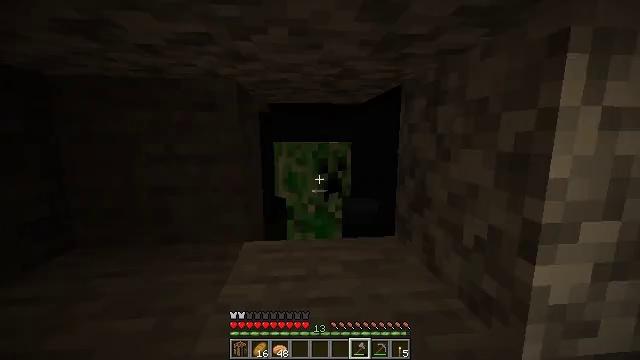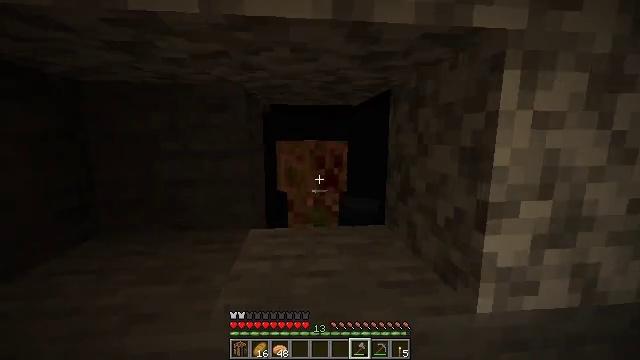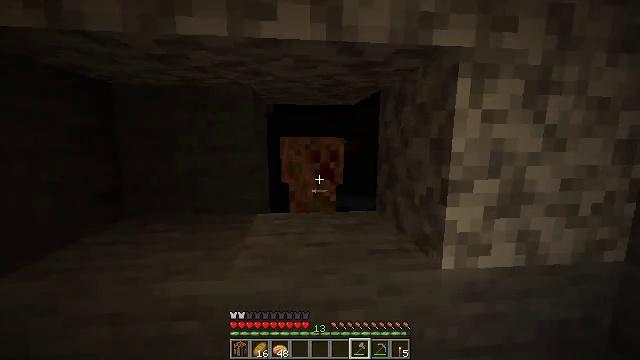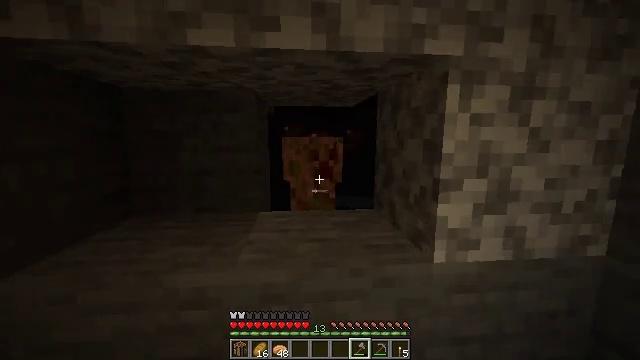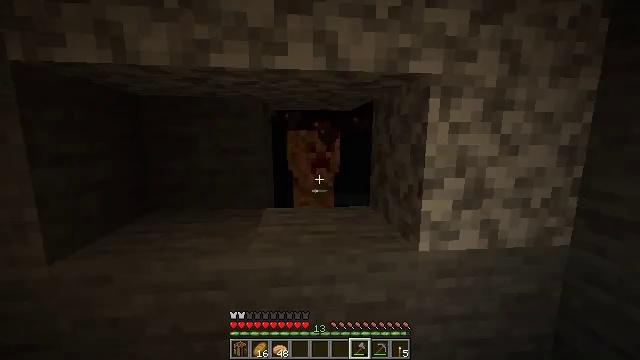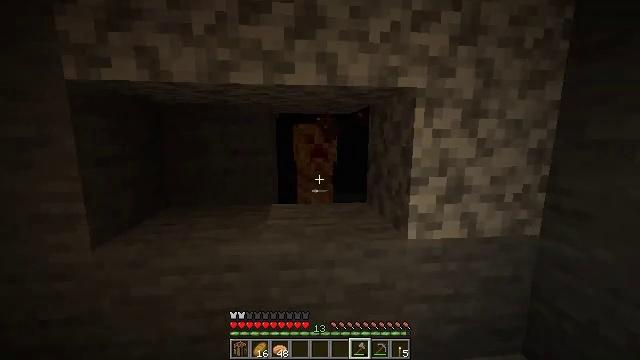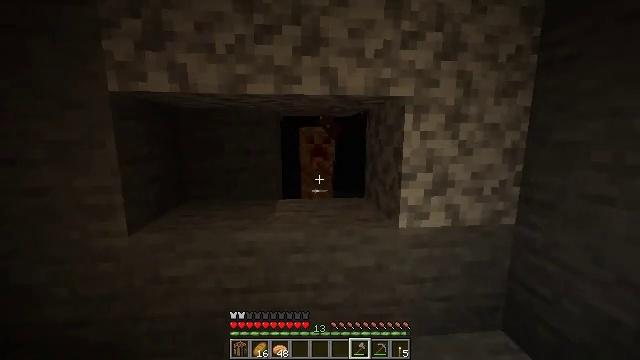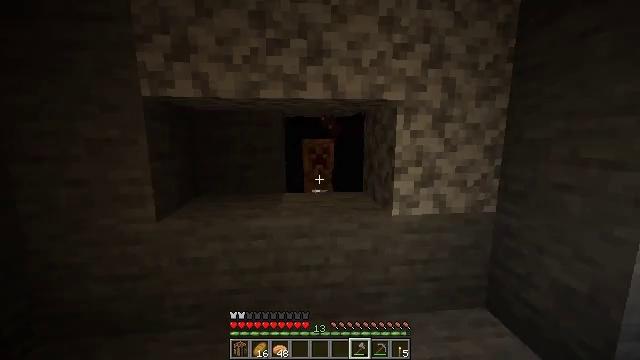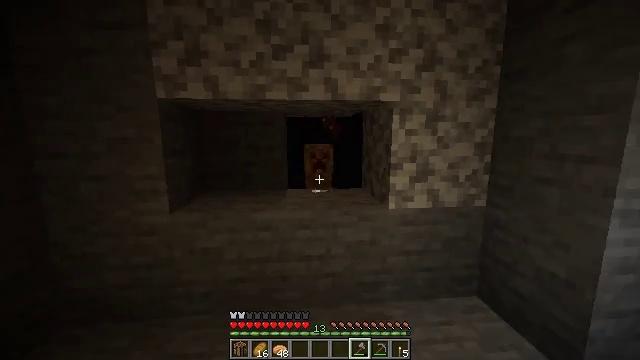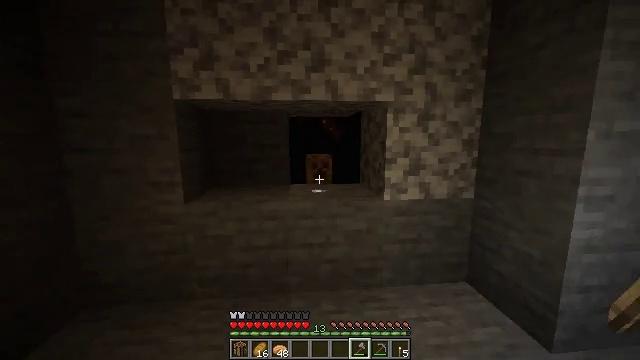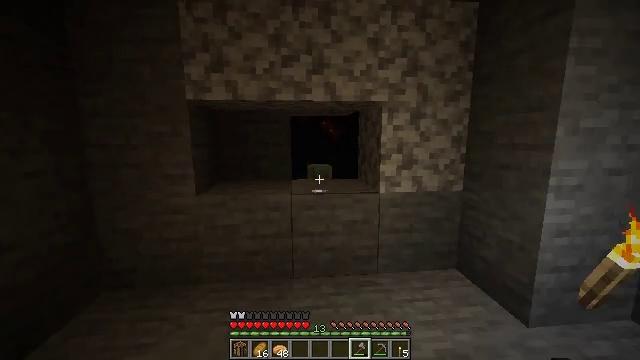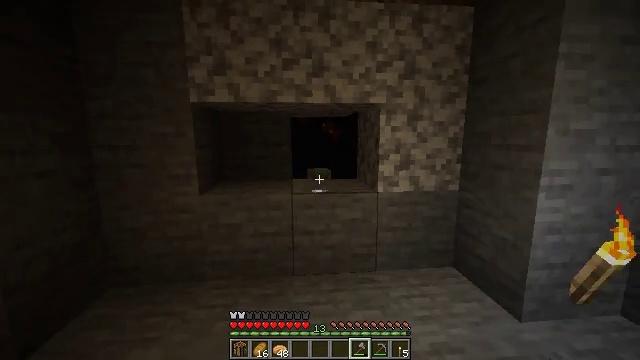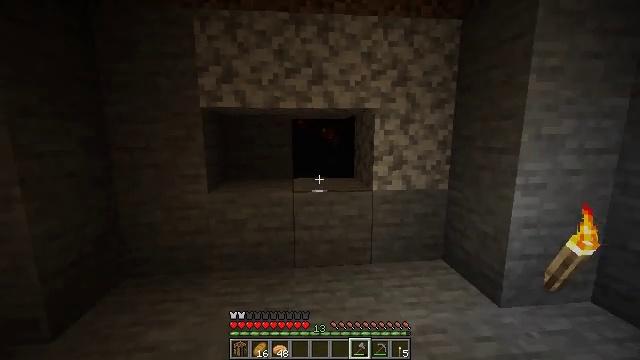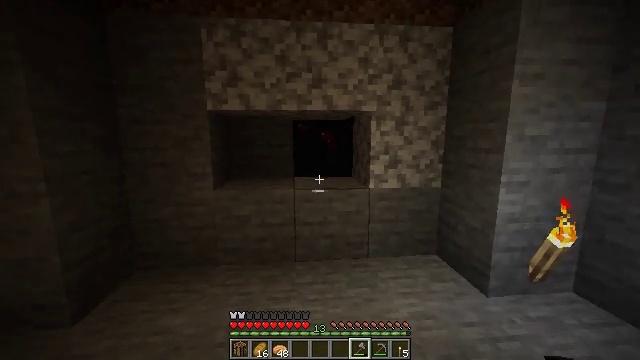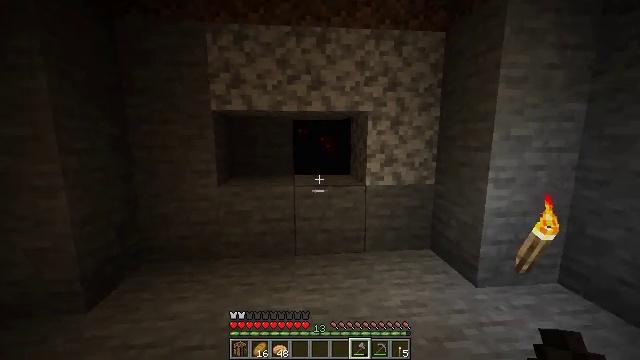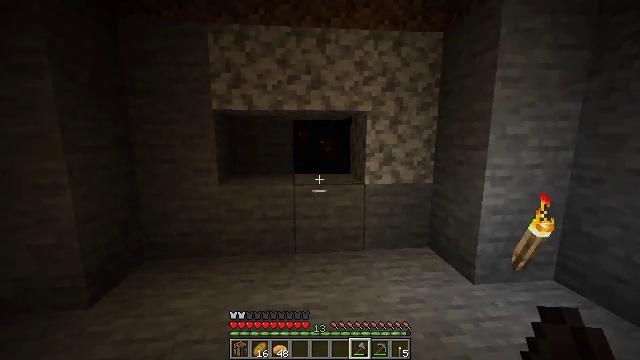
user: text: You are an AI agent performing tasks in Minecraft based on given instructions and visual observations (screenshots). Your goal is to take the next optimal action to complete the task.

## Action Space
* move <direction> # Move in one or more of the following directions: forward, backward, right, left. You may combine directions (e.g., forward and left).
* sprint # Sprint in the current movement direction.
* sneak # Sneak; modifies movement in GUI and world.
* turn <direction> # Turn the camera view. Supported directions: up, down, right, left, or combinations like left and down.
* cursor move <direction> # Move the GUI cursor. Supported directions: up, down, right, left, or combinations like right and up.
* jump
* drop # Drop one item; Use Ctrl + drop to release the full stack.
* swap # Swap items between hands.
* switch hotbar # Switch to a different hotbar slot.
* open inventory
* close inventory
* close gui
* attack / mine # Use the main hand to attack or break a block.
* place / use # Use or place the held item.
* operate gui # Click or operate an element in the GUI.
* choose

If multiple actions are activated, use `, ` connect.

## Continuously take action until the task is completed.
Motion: motion action
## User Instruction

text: Defeat the creeper.
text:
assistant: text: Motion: move back
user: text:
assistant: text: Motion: move back
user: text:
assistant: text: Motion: move back
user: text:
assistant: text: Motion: move back
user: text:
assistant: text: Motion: move back
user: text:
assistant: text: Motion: move back
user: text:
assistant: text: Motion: move back
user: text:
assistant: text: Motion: move back
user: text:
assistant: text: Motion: move back
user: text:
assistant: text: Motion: move back
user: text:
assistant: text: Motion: move back
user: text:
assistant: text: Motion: move back
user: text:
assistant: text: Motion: no_op
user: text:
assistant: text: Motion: no_op
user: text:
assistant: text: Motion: no_op
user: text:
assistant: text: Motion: no_op
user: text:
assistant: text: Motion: no_op
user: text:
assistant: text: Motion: move forward
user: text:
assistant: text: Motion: move forward
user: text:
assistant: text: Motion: move forward
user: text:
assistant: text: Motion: move forward
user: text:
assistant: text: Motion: move forward
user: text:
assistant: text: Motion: move forward
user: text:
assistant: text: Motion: move forward
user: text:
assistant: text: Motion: move forward
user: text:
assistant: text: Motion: move forward
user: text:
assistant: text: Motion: move forward
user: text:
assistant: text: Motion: move forward, turn down
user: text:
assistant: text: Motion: move forward
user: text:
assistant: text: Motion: move forward, turn down